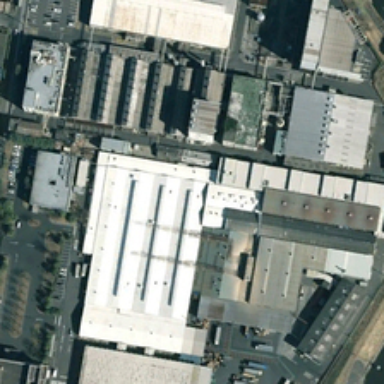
There is a long river outside the factory district .